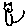
Label: cat